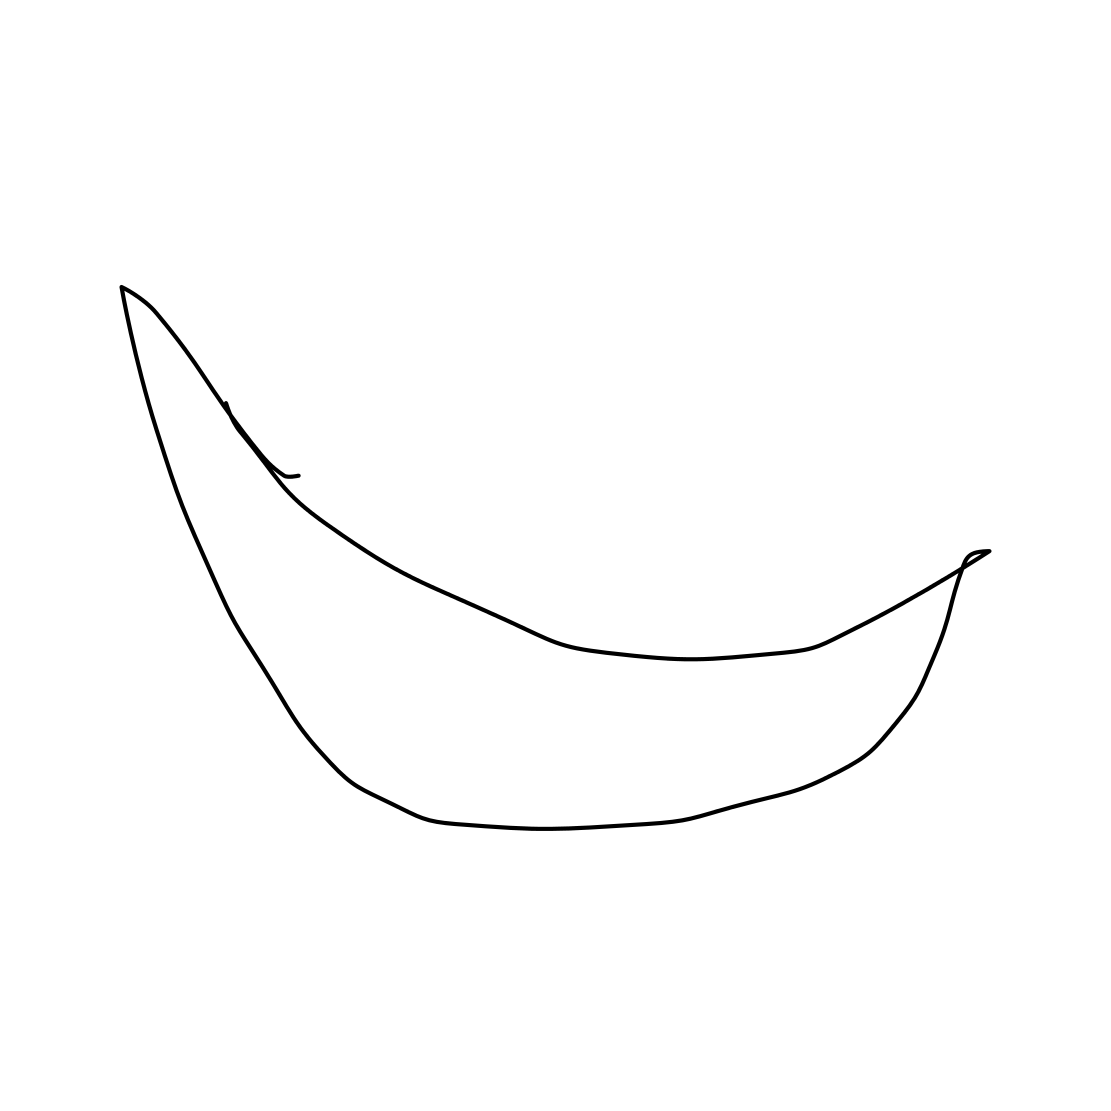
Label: canoe